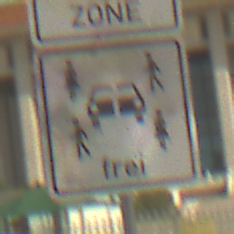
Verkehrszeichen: CarsharingfahrzeugeFrei
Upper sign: BeginnEingeschraenktesHalteverbotZone
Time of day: MorningAfternoon
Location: Outdoor (Suburban)
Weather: Clear
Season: NotSpecified
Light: Natural